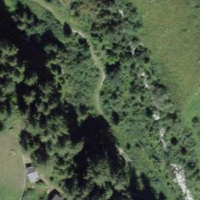
EUNIS habitat code: 43
Species observed at this site:
Aglais urticae
Pachyta quadrimaculata